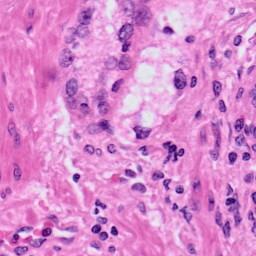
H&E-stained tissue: Prostate